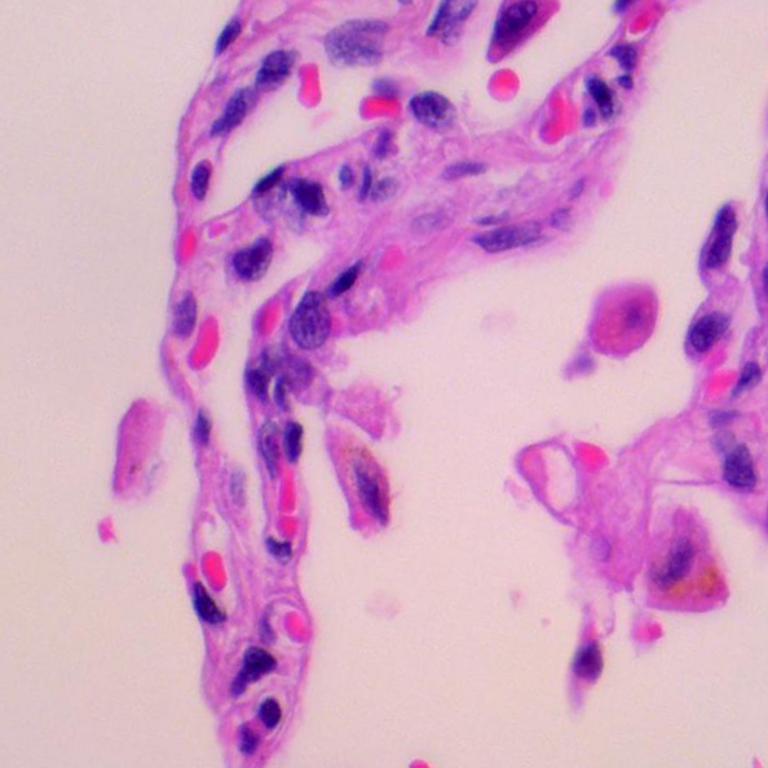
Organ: lung
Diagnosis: benign